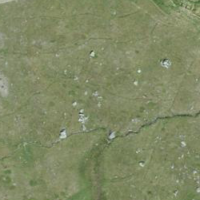
EUNIS habitat code: 26
Species observed at this site:
Parnassia palustris